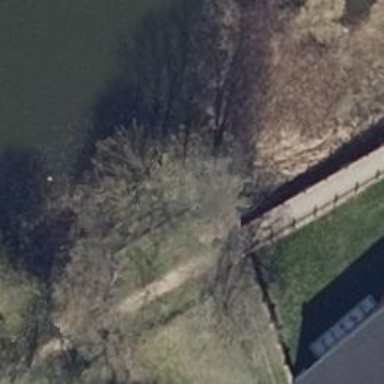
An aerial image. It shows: Memorial footway bridge.